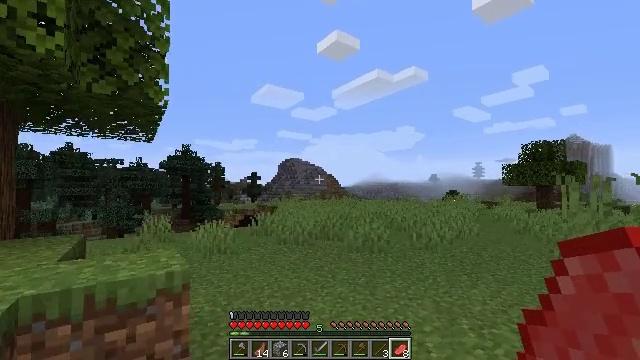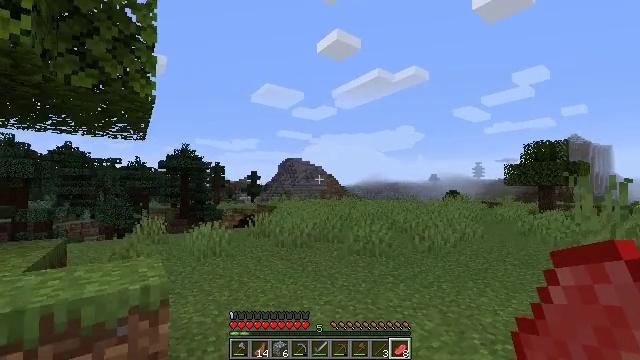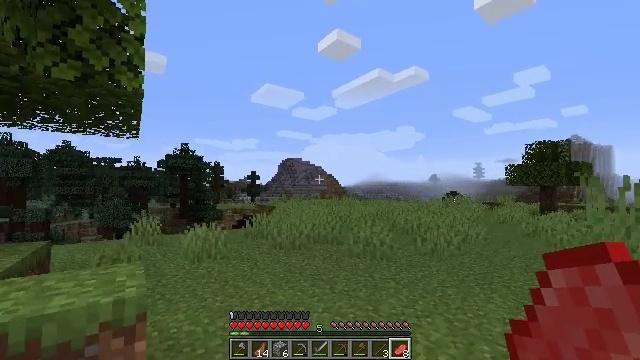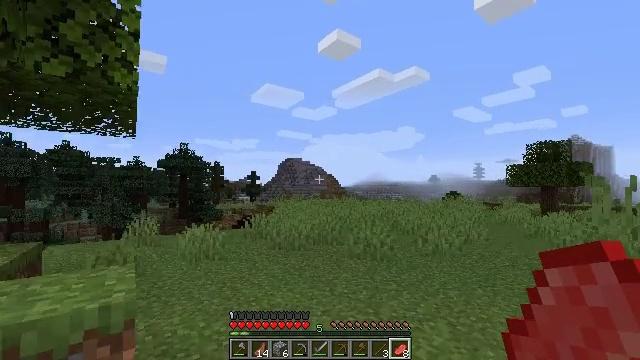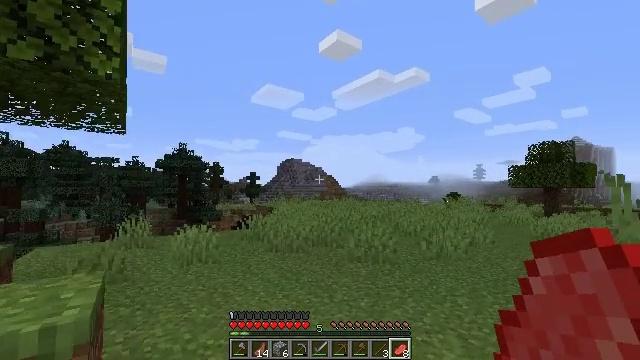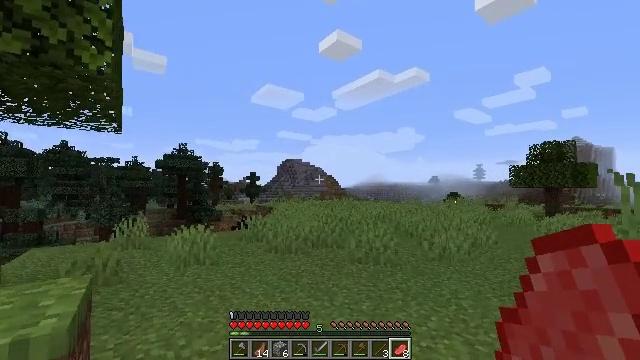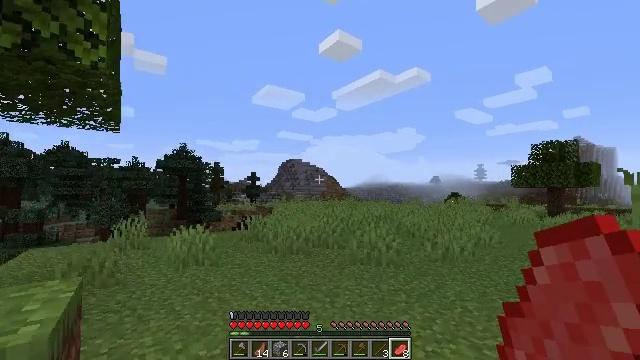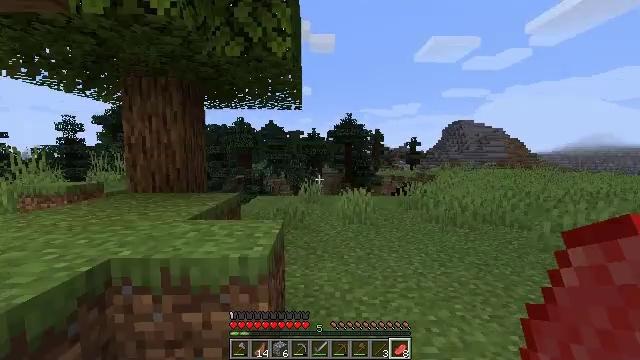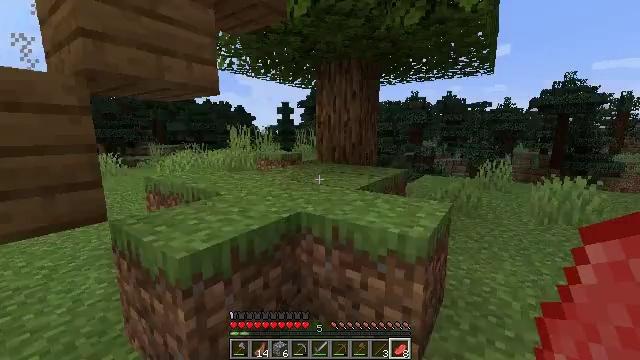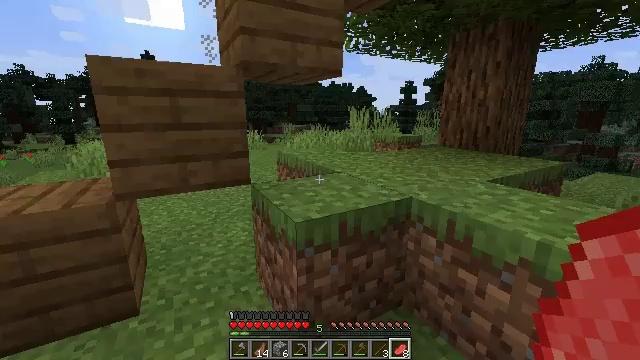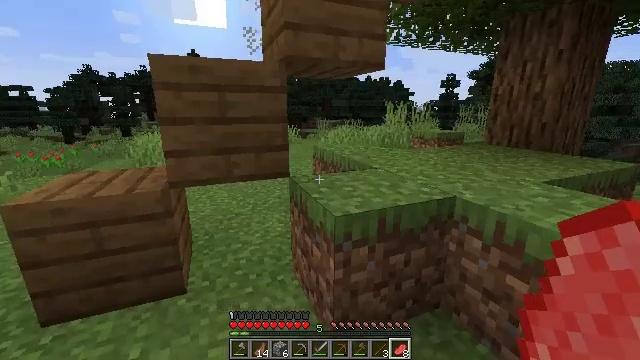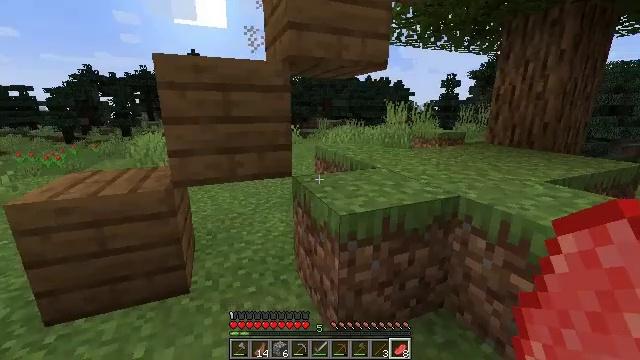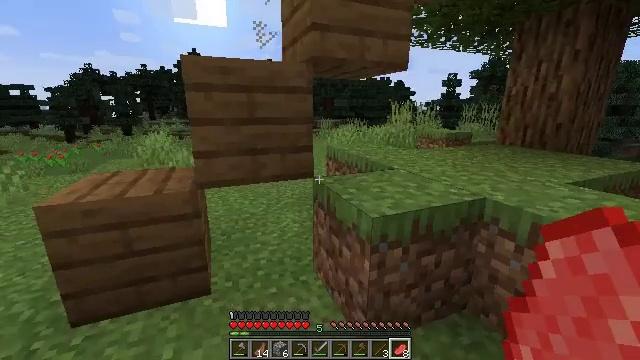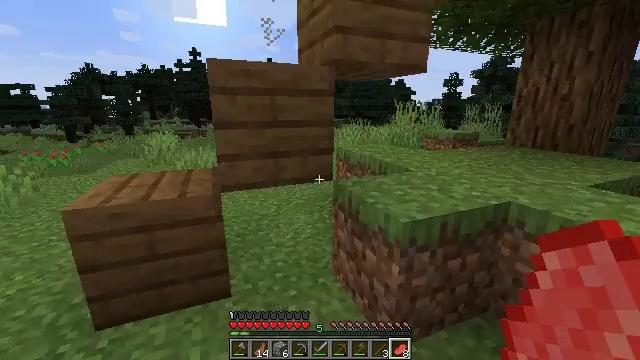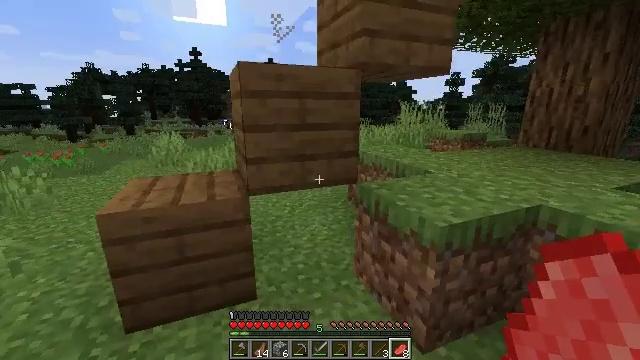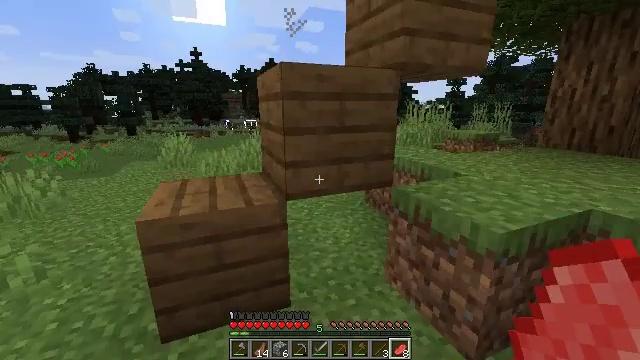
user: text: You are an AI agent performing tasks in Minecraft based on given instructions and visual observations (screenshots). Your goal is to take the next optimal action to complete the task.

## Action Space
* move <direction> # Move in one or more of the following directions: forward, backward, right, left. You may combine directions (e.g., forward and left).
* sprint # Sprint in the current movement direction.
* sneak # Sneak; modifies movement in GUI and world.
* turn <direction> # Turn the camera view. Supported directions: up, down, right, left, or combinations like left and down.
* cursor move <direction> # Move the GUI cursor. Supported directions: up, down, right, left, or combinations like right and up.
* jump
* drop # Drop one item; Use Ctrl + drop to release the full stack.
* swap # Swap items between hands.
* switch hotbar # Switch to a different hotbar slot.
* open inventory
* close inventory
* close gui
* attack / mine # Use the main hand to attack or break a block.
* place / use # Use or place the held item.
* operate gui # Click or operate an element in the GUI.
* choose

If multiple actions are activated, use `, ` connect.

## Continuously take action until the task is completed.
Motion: motion action
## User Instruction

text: Attack the red tulip to obtain it.
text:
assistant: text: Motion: move forward
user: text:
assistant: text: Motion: move forward
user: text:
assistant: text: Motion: move forward
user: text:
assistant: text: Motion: move forward
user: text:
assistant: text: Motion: no_op
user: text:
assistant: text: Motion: no_op
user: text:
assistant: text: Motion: turn left and down
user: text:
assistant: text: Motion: turn left and down
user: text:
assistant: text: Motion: turn left and down
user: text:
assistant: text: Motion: move left, turn left and down
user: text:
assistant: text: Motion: move left
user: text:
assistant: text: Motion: move left
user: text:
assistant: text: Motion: move left
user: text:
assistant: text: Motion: move left
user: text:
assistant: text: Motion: move forward and move left
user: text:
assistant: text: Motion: move forward and move left
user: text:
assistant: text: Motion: move forward and move left
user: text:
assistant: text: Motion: move forward and move left
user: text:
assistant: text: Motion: move forward and move left
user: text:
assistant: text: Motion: move forward and move left
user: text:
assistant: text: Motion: move forward and move left
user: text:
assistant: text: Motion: move forward and move left
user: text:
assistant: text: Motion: move forward and move left
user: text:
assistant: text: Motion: move forward and move left
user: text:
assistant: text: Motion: move forward and move left
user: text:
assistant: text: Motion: move forward and move left
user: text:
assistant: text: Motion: move forward and move left
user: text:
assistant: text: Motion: move forward and move left
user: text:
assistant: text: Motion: move forward and move left
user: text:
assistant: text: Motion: move forward